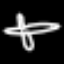
Label: airplane